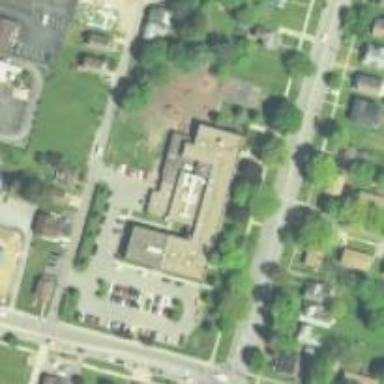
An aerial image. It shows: School.